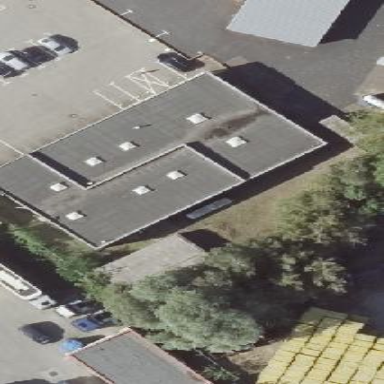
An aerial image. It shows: Commercial building housing car repair shop specializing in tire repair services.